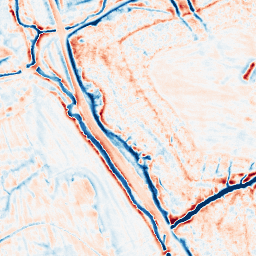
Category: edge_preserving
Decomposition family: bilateral
Decomposition parameters: d: 15
sigma_color: 25
sigma_space: 25
Upsampling method: edge_directed
Upsampling parameters: scale: 2
Upsampling scale: 2